Question: I'm using DNN 5.4 with the default google api jquery reference:

I have confirmed that jquery.min.js is loading. I don't know if there's other jQuery (other than the plugin) that needs to be loaded.
I'm utilizing the Google Code jQuery Textbox Watermark Plugin (<URL>
Web Dev Toolbar & Firebug suggest that both jQuery and the Watermark Plugin are loading. This code is sitting near the top of my skin .ascs:
'''
<script type="text/javascript" src="/js/watermark/jquery.watermark.min.js"></script>
'''
The following code works (when the inputs are wrapped in form tags) in basic html document. However, when placed inside either a DNN skin or DNN module, it fails to work and generates a javascript here.
'''
<script language="javascript" type="text/javascript">
(function ($) {
$(document).ready(function () {
jQuery("#xsearch").watermark("Leave blank for USA");
})
})(jQuery);
</script>
SearchString: <input type="text" id="xsearch" name="xsearch" />
<input type="button" value="search" id="xsubmit" name="xsubmit" />
'''
The Error (FireBug):
'''
jQuery("#xsearch").watermark is not a function
[Break on this error] jQuery("#xsearch").watermark("Leave blank for USA");
'''
This alternate code produces the same error:
'''
<script language="javascript" type="text/javascript">
jQuery.noConflict();
jQuery(function () {
jQuery("#xsearch").watermark("Leave blank for USA");
jQuery("#xsubmit").click(
function () {
jQuery("#xsearch")[0].focus();
}
);
});
</script>
'''
And finally, the same error is produced when I replace jQuery with $
It feels like a conflict of some sort, but I'm lost on what to do next.
Thanks in advance for your time
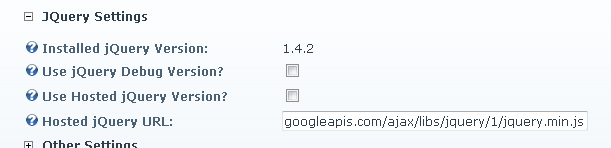
Answer: I noticed this is because :
'''
<script type="text/javascript" src="/js/watermark/jquery.watermark.min.js">
'''
should be
'''
<script type="text/javascript" src="js/watermark/jquery.watermark.min.js">
'''
If you are having js folder in your skin root.
You can see FireBug's net tab to make sure your script reference is loading properly. I'm judging this because I've done lots of dnn development and the link you referenced will become
'http://www.mydomain.com/tabId/80/js/watermark/jquery.watermark.min.js' when 'http://www.mydomain.com/tabId/80/Default.aspx' is served